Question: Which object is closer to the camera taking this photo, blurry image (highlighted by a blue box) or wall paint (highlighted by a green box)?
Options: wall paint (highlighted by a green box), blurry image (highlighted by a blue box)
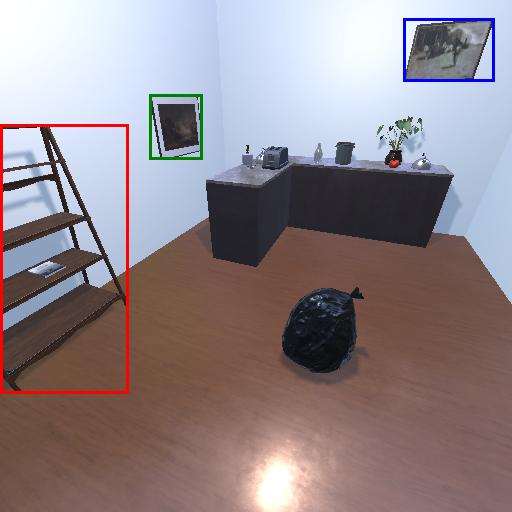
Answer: wall paint (highlighted by a green box)